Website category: auto
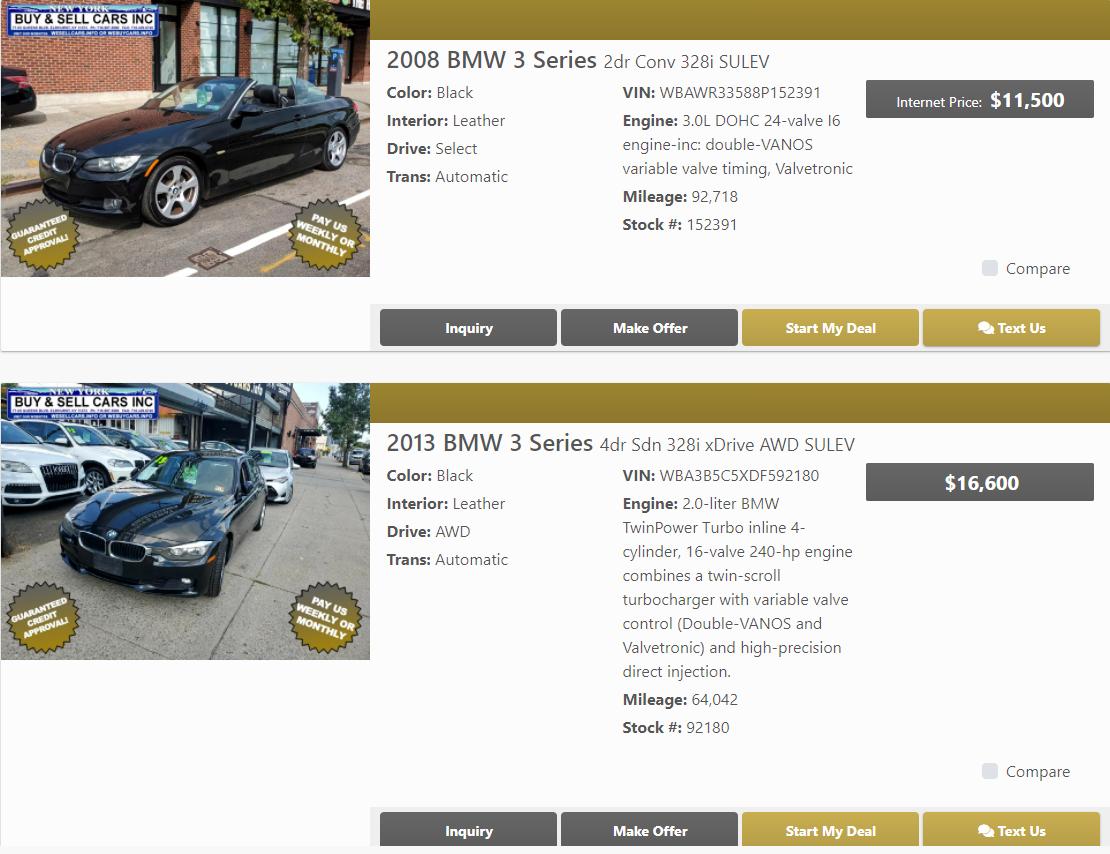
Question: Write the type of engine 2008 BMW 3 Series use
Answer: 3.0L DOHC 24-valve I6 engine-inc: double-VANOS variable valve timing, Valvetronic

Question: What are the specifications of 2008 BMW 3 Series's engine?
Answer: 3.0L DOHC 24-valve I6 engine-inc: double-VANOS variable valve timing, Valvetronic

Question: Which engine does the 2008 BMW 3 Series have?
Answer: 3.0L DOHC 24-valve I6 engine-inc: double-VANOS variable valve timing, Valvetronic

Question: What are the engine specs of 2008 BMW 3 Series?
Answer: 3.0L DOHC 24-valve I6 engine-inc: double-VANOS variable valve timing, Valvetronic

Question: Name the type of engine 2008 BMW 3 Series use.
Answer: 3.0L DOHC 24-valve I6 engine-inc: double-VANOS variable valve timing, Valvetronic

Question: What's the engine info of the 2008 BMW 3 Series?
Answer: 3.0L DOHC 24-valve I6 engine-inc: double-VANOS variable valve timing, Valvetronic

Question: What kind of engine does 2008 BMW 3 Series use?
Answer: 3.0L DOHC 24-valve I6 engine-inc: double-VANOS variable valve timing, Valvetronic

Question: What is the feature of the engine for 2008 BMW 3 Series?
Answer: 3.0L DOHC 24-valve I6 engine-inc: double-VANOS variable valve timing, Valvetronic

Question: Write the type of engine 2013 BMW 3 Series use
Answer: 2.0-liter BMW TwinPower Turbo inline 4-cylinder, 16-valve 240-hp engine combines a twin-scroll turbocharger with variable valve control (Double-VANOS and Valvetronic) and high-precision direct injection.

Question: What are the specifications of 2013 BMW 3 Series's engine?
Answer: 2.0-liter BMW TwinPower Turbo inline 4-cylinder, 16-valve 240-hp engine combines a twin-scroll turbocharger with variable valve control (Double-VANOS and Valvetronic) and high-precision direct injection.

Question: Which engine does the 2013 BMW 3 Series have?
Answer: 2.0-liter BMW TwinPower Turbo inline 4-cylinder, 16-valve 240-hp engine combines a twin-scroll turbocharger with variable valve control (Double-VANOS and Valvetronic) and high-precision direct injection.

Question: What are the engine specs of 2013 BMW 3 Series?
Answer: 2.0-liter BMW TwinPower Turbo inline 4-cylinder, 16-valve 240-hp engine combines a twin-scroll turbocharger with variable valve control (Double-VANOS and Valvetronic) and high-precision direct injection.

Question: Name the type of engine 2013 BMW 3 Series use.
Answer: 2.0-liter BMW TwinPower Turbo inline 4-cylinder, 16-valve 240-hp engine combines a twin-scroll turbocharger with variable valve control (Double-VANOS and Valvetronic) and high-precision direct injection.

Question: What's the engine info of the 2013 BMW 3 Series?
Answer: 2.0-liter BMW TwinPower Turbo inline 4-cylinder, 16-valve 240-hp engine combines a twin-scroll turbocharger with variable valve control (Double-VANOS and Valvetronic) and high-precision direct injection.

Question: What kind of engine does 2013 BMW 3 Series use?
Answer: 2.0-liter BMW TwinPower Turbo inline 4-cylinder, 16-valve 240-hp engine combines a twin-scroll turbocharger with variable valve control (Double-VANOS and Valvetronic) and high-precision direct injection.

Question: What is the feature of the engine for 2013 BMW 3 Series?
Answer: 2.0-liter BMW TwinPower Turbo inline 4-cylinder, 16-valve 240-hp engine combines a twin-scroll turbocharger with variable valve control (Double-VANOS and Valvetronic) and high-precision direct injection.

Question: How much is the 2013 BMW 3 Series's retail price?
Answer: $16,600

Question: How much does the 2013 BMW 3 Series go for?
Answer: $16,600

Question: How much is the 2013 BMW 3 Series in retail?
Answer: $16,600

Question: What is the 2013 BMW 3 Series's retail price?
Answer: $16,600

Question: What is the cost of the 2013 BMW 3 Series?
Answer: $16,600

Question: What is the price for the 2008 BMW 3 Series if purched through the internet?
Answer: $11,500

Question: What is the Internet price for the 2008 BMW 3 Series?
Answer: $11,500

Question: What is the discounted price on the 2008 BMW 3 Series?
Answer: $11,500

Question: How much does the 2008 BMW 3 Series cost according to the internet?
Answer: $11,500

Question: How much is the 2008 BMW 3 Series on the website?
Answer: $11,500

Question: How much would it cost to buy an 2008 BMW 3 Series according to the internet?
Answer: $11,500

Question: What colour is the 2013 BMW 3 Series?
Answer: Black

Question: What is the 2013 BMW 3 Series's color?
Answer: Black

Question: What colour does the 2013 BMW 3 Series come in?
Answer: Black

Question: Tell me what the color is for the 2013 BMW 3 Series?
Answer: Black

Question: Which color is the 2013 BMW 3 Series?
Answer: Black

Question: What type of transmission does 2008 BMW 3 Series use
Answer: Automatic

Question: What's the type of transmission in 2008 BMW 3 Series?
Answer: Automatic

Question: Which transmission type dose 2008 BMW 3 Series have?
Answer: Automatic

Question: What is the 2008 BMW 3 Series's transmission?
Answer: Automatic

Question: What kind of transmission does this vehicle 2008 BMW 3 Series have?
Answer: Automatic

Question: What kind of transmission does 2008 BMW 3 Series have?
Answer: Automatic

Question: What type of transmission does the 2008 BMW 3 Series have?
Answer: Automatic

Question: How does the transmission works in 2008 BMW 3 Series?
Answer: Automatic

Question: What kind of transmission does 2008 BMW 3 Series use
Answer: Automatic

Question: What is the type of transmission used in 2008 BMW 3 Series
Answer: Automatic

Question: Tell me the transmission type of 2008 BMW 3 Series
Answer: Automatic

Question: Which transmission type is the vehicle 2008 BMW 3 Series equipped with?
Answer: Automatic

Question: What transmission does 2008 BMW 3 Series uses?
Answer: Automatic

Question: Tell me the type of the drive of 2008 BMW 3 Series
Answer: Select

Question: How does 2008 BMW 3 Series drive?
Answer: Select

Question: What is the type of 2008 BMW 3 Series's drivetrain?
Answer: Select

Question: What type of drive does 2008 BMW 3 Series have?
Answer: Select

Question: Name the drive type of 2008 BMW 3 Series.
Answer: Select

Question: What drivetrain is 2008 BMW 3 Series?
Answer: Select

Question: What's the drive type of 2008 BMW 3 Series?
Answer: Select

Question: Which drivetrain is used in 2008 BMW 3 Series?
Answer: Select

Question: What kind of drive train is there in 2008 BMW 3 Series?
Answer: Select

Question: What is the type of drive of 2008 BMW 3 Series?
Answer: Select

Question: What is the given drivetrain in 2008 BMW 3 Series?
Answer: Select

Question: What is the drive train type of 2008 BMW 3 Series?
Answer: Select

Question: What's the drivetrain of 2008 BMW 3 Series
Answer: Select

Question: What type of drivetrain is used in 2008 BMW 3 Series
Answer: Select

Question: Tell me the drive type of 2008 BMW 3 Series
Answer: Select

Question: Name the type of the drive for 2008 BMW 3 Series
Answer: Select

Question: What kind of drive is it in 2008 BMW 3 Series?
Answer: Select

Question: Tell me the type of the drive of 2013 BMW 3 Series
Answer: AWD

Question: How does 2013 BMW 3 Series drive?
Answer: AWD